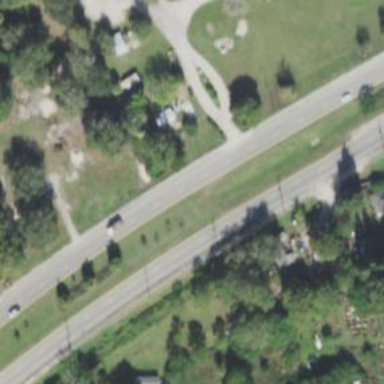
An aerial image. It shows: Asphalt road classified as trunk highway.